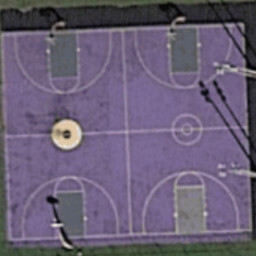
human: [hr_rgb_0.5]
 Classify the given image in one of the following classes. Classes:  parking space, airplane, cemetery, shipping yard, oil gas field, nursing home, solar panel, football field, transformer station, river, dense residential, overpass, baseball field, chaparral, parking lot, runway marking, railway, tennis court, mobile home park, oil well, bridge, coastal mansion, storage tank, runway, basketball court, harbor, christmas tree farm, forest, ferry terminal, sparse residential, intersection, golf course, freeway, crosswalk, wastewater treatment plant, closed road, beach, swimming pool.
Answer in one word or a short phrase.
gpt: basketball court